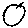
Label: circle